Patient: sex F, age 77
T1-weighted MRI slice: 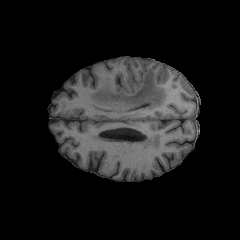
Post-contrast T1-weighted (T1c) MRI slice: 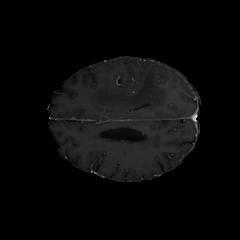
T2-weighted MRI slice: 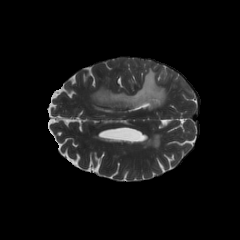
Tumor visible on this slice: yes
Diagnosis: Glioblastoma, IDH-wildtype
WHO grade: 4